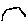
Label: hexagon